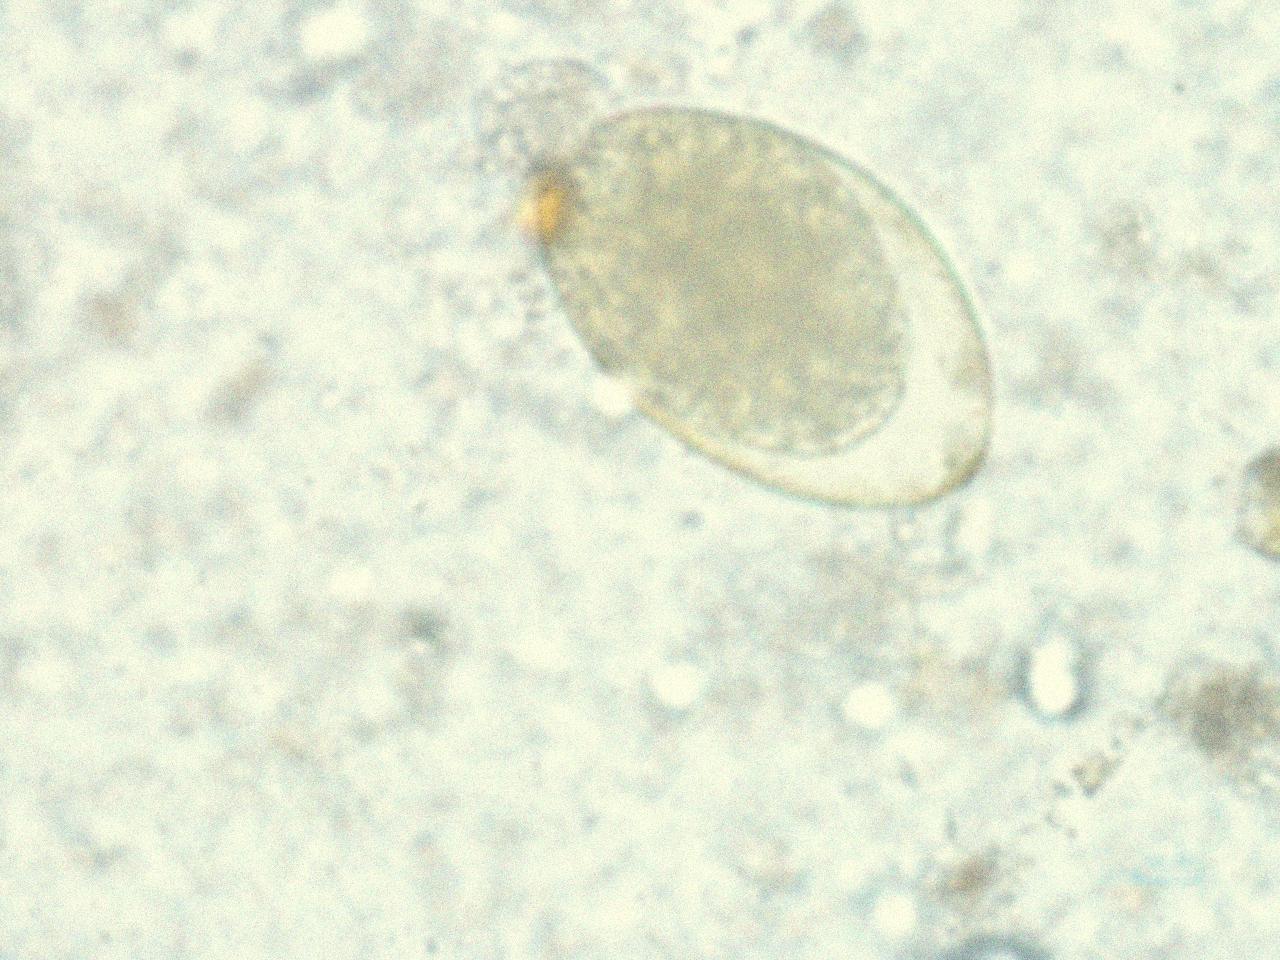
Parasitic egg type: Fasciolopsis buski